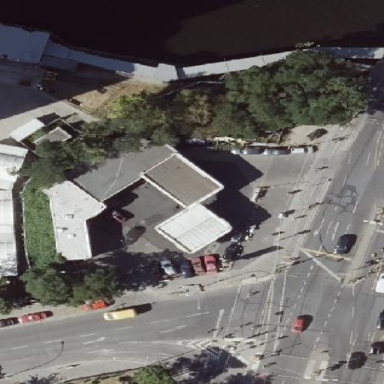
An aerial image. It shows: View of roof of building.